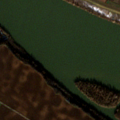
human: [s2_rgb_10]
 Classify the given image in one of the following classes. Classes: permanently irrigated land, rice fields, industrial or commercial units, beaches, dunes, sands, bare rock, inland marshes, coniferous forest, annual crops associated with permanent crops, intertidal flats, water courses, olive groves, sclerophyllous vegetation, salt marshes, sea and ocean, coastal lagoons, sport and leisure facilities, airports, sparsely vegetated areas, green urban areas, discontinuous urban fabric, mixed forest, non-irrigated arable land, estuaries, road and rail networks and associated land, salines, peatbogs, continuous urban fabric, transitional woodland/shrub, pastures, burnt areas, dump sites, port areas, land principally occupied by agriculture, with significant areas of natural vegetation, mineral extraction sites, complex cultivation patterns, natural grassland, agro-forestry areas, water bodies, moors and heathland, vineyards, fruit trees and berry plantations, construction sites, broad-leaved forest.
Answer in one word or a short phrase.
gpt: non-irrigated arable land, vineyards, land principally occupied by agriculture, with significant areas of natural vegetation, broad-leaved forest, water courses